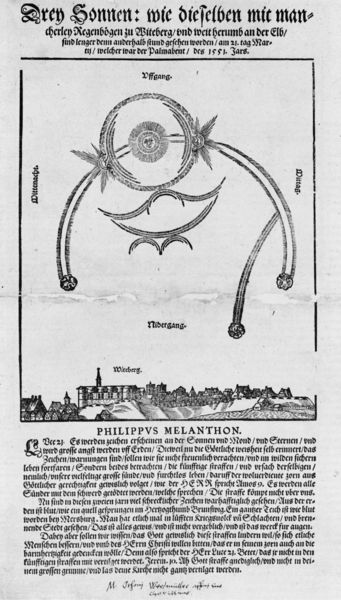
Titel: Drey Sonnen: wie dieselben mit mancherley Regenbögen zu Witeberg
Künstler: Philipp Melanchthon
Standort: Zürich.
Institution: Wickiana
Schlagwörter: berg, himmel, vogel, weiß, wolken, landschaft, stadt, grau, mund, schwarz, zeichen, zeichnung, haus, architektur, barock, bild, häuser, natur, kirche, sonne, drei, kreis, rund, turm, schweif, holzschnitt, schrift, papier, ansicht, grafik, rand, untergang, aufgang, deutsch, mond, buch, türme, stern, strahlen, druck, gestirne, schwarz weiss, sterne, stich, seite, illustration, text, zeitung, buchstaben, lauf, kreise, beschriftung, überschrift, pictura, darstellung, buchdruck, buchseite, halbkreis, mittelalter, bahn, zeilen, zeit, emblem, kupferstich, altdeutsch, bahnen, sonnen, regenbogen, würzburg, schirft, theorie, wartburg, reformation, buchillustration, artikel, astrologie, astronomie, sonnensystem, komet, beschriftun, brschriftung, himmelserscheinung, weltbild, kosmos, philipp, melanchthon, melanchton, niedergang, humanismus, epigramm, optik, inscriptio, planeten, stunde, gestirn, philippus, kometen, orbit, frühneuhochdeutsch, erdkreis, emblemata, laufbahn, subscriptio, melanthon, sonnenlauf, scrift, phillipus, drei sonnen, meteore, phillippvs melanthon, asteonomie, sphäte